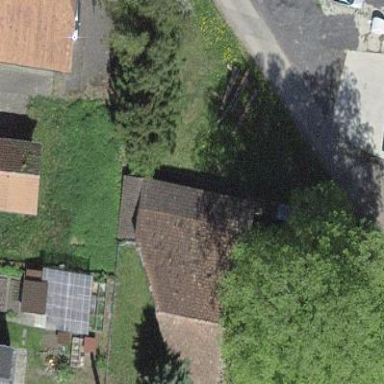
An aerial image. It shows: Rural barn.